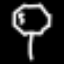
Label: octagon